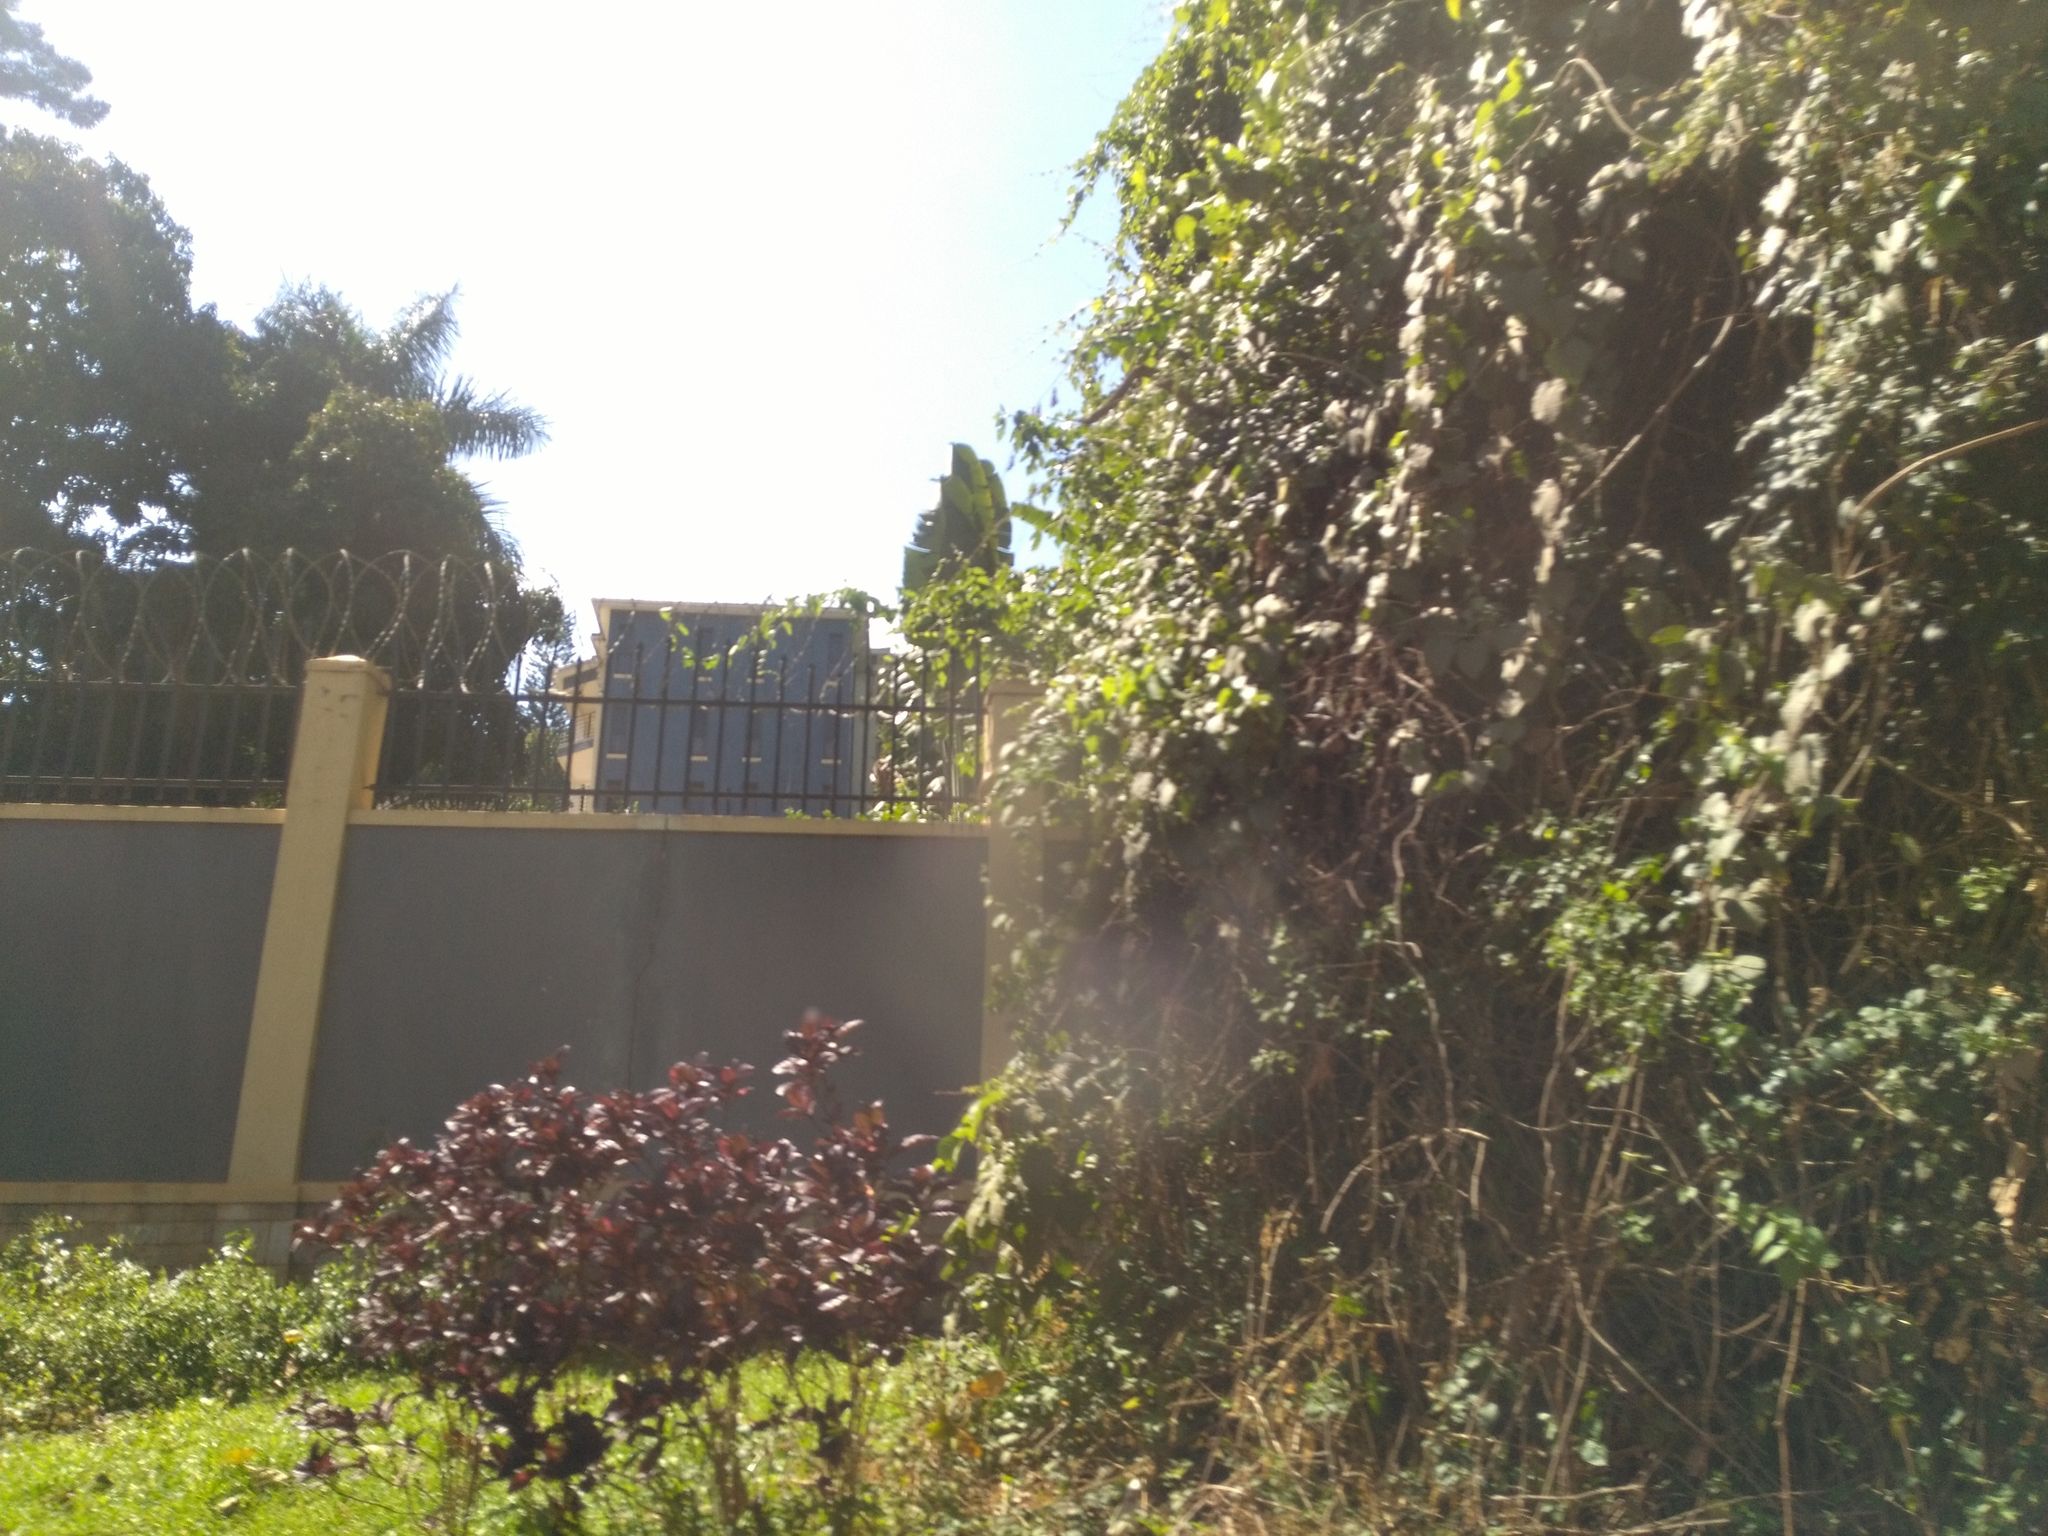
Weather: clear
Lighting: day
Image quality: slightly poor
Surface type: walking surface
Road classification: residential
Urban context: urban centre
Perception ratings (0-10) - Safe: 2.96, Lively: 1.1, Beautiful: 4.87, Boring: 5.83, Depressing: 7.24, Wealthy: 4.39